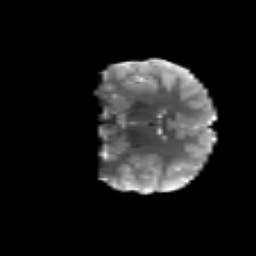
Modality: T2w
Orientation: coronal
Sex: female
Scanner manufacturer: siemens
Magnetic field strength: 3 T
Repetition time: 5 s
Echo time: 0.071 s